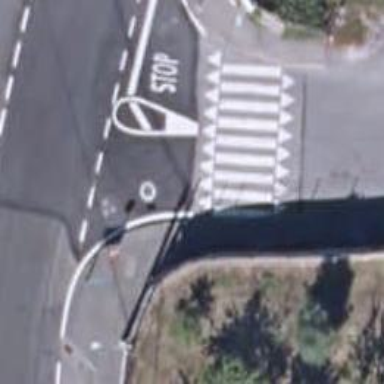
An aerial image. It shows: Marked crossing with traffic calming table.